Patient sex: M
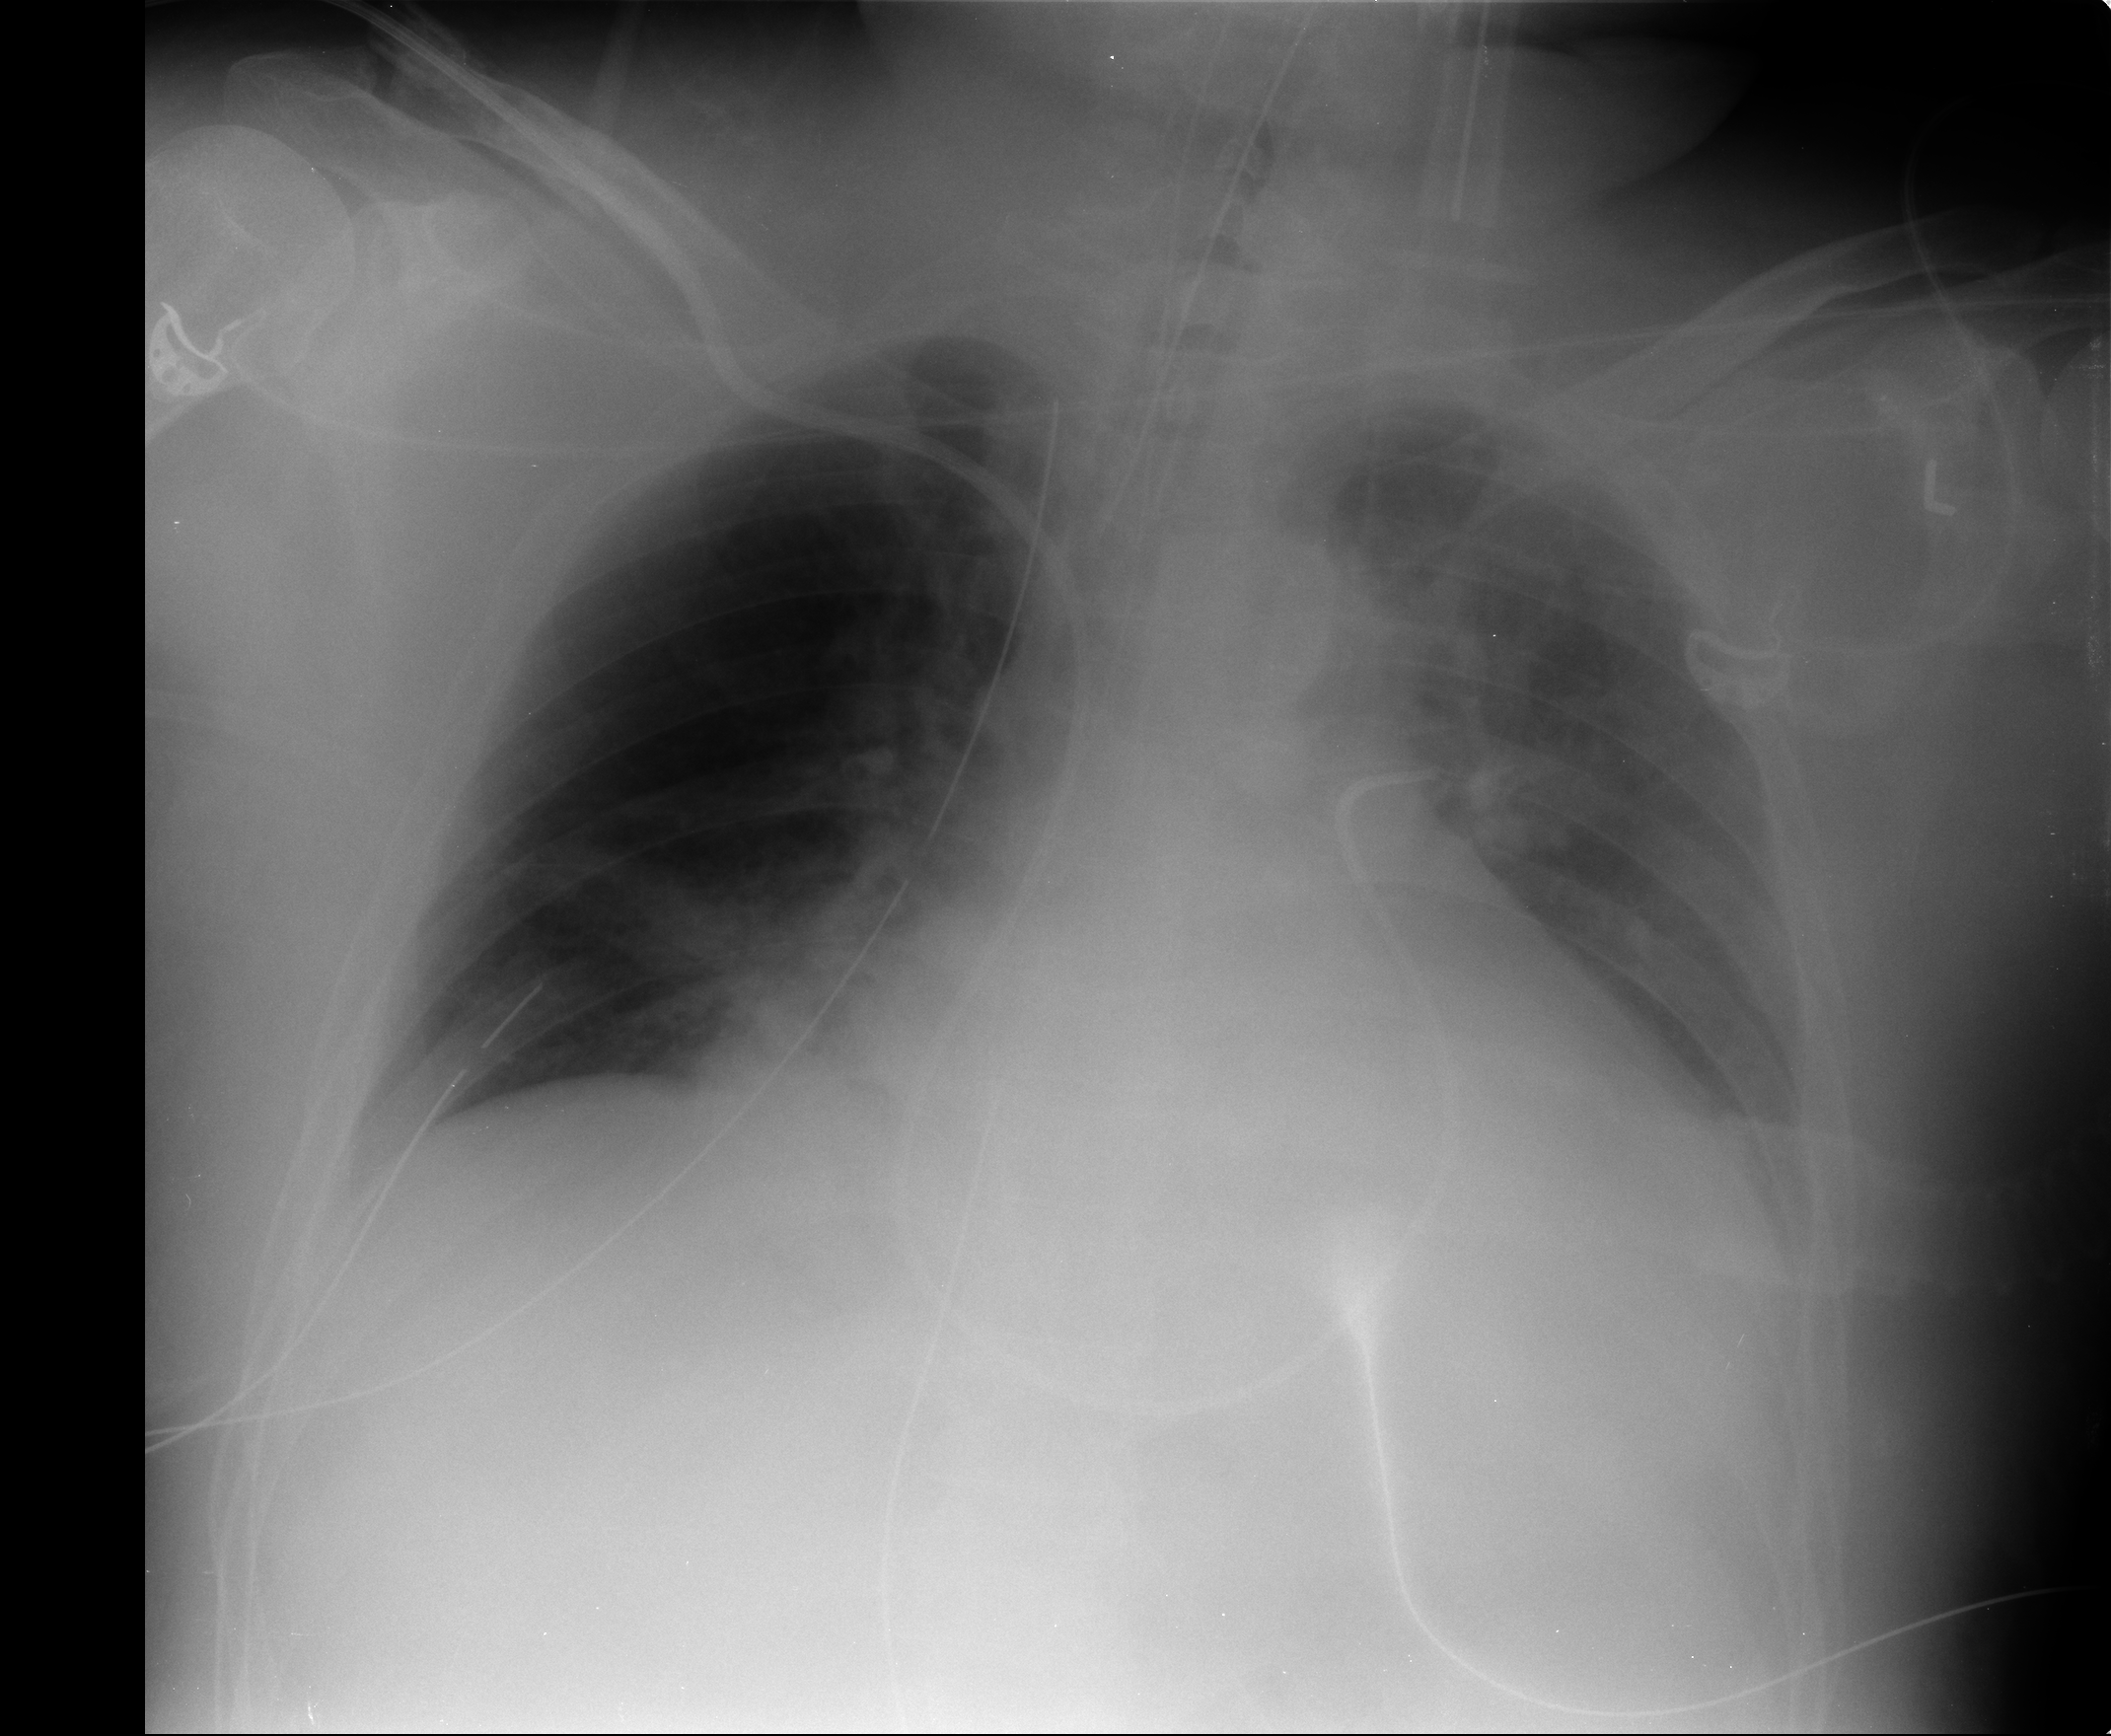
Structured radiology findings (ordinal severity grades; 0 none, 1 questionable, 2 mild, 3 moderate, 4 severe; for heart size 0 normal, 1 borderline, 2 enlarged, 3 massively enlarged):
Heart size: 3
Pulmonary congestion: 2
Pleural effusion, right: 0
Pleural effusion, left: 2
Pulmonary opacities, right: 0
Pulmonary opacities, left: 0
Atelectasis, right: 2
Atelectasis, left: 2